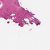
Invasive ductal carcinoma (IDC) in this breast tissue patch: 0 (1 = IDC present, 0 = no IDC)